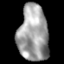
Tissue: lung
Cell type: T cells
Senescence score: 0.1871
Nuclear area (px): 1640
Mean DAPI intensity: 160.52